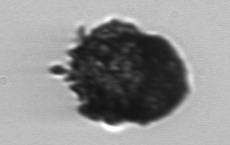
Label: Stenosemella_pacifica